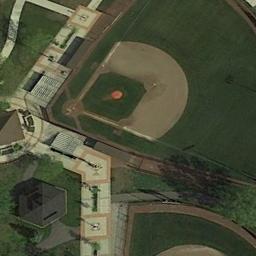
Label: baseball_diamond